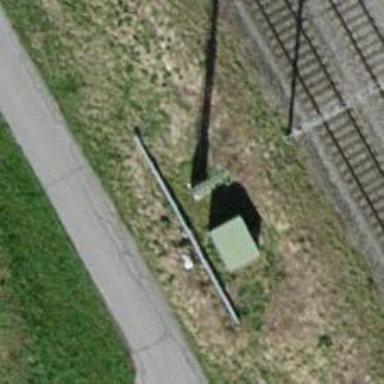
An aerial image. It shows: Man-made mast used for communication purposes.